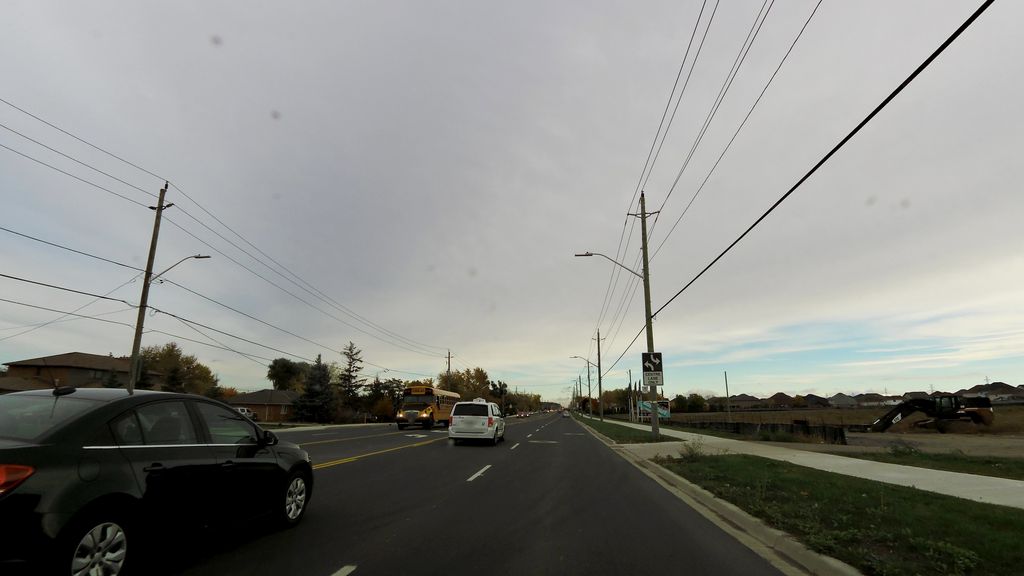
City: hamilton